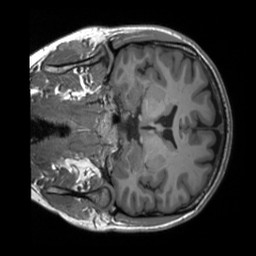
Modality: T1w
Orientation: coronal
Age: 27
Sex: female
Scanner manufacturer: siemens
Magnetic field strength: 3 T
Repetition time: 2.3 s
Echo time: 0.00232 s